Question: I'm experimenting with autolayout and am running into trouble with UITableViewCell since they're created at runtime. My cells are loaded from a xib from the main ViewController. This xib has View mode set to .
I've read about different ways to do this online and have yet to get any of them working. What's considered the best way to handle this?

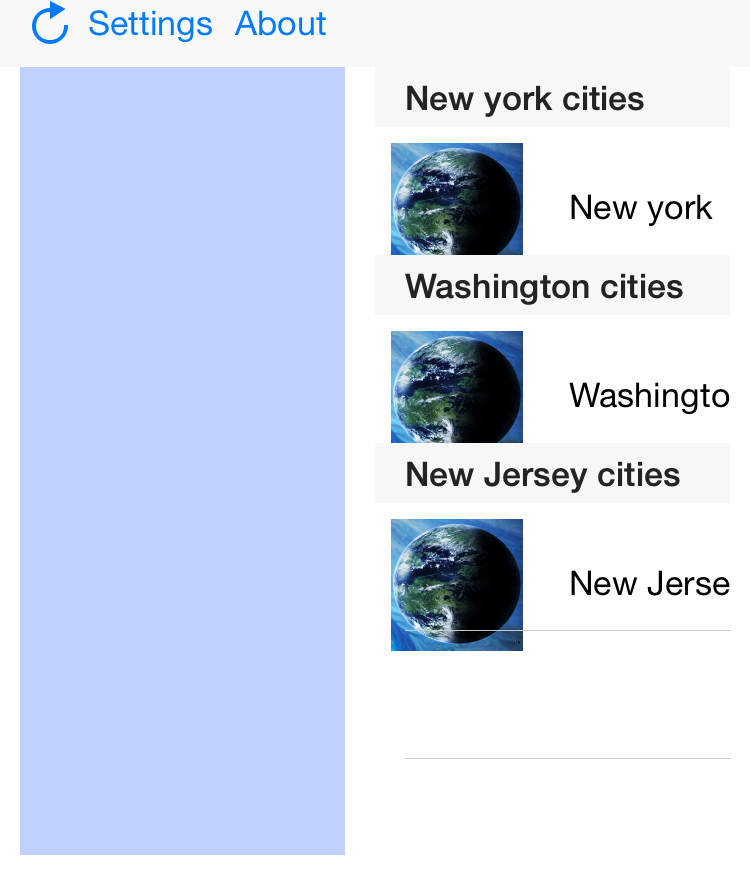
Answer: It looks like your constraints aren't set properly, as the cell is shorter than the image's height.
Using AutoLayout and self-sizing cells is the easiest way to handle what you want to do. Once your constraints are setup properly for your custom cell, 'tableView:cellForRowAtIndexPath:' can call 'dequeueReusableCellWithIdentifier:forIndexPath:' and all the subview layout will be handled for you.
See the detailed walkthrough by <URL> to .
He also provides workarounds for the minor <URL> had suggested.